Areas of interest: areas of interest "School"
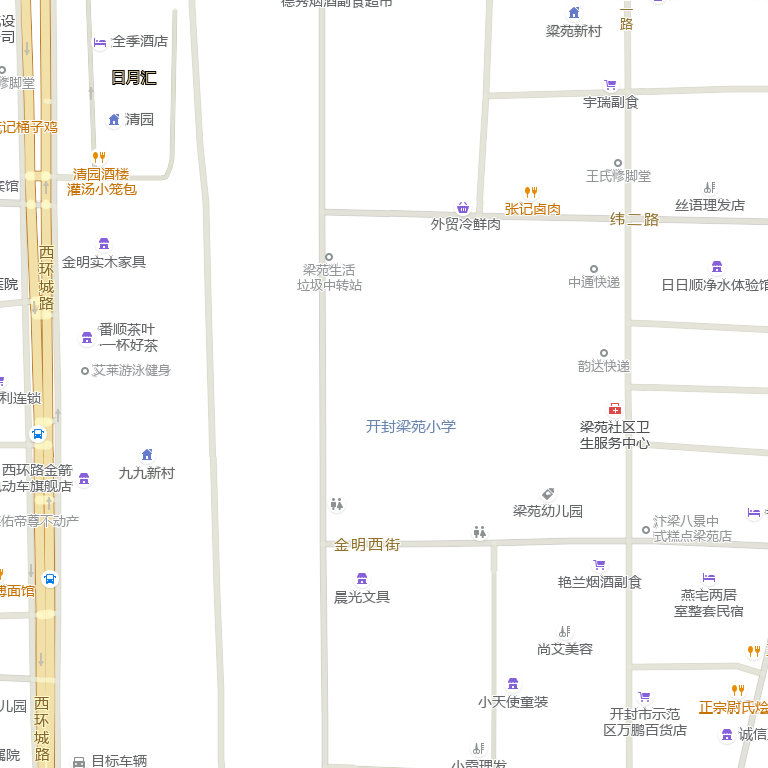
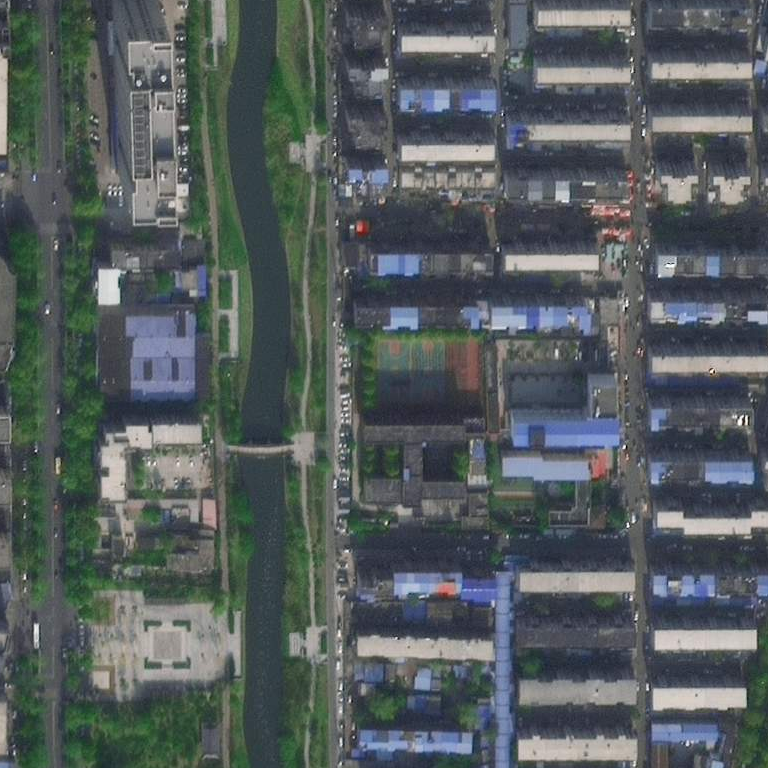